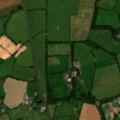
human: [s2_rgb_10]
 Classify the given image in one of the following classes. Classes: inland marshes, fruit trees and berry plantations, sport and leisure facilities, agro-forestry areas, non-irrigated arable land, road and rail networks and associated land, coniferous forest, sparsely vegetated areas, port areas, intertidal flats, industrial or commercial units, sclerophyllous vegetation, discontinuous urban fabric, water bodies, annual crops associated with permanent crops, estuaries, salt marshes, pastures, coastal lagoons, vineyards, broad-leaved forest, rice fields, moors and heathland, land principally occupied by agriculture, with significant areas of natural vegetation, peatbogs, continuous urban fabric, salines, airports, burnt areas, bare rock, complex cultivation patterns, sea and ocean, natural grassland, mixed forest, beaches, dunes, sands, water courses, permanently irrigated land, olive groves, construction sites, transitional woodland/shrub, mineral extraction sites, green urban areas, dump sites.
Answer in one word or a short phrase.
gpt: non-irrigated arable land, pastures